Question: I have a gridview taking data from object data source. The object data source is taking data from a method which takes one parameter (string). The parameter is supplied from page url using querystring, and the default value is set to null. In the method taking parameter, I am trying to check if the parameter is null return all data else return data
with id got from the parameter - eg. code.
'''
public list<string> MyMethod (string param)
{
if(param == null)
{
return // all
}
else
{
return // id with param
}
}
'''
I tried to debug the program and the param is actually null but the if () statement is always going to "false" condition. i.e. param == null always evaluating to false. I tried String.IsNullorEmpty(param), and it still is evaluating to false. I don't understand what the problem is. Please help.
Many Thanks.

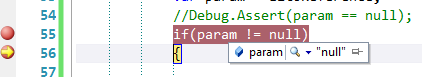
Answer: Have you tried stepping through and debugging (assuming you're using visual studio)?
Put a breakpoint on your method signature and then hover over with your mouse on the param variable to see what it's value is after each step.
Debugging will help you identify the source of issues like this pretty fast.
The screenshot you added shows your param variable is equal to the string "null", not 'null'.
You can change your if statement to if(param == "null") and that should work, but the real fix for this is most likely to not use the string "null" at all so that'll require editing wherever you assign the variable you pass to the function.
Also, your code sample is param == null yet your screenshot is param != null. The != means not equal, I'm not sure if that's just a typo or you haven't noticed.